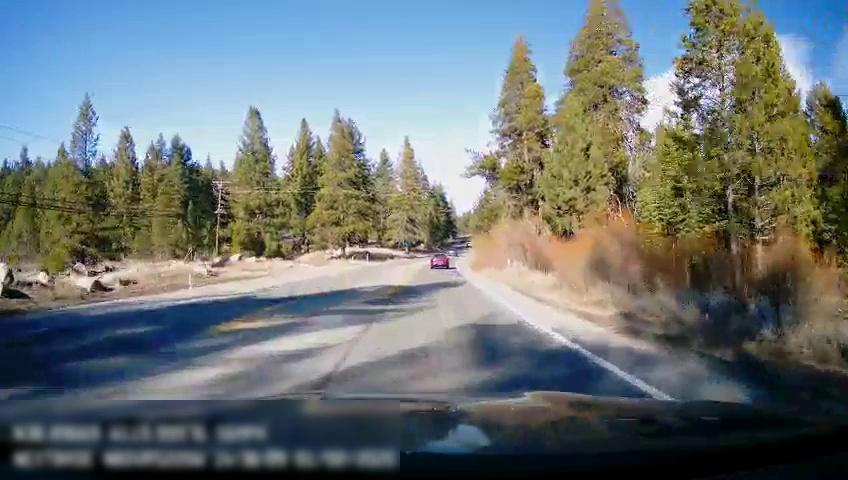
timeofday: Day
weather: Sunny
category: Drivable Space
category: Vehicles | Car
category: Lanes | Current Lane